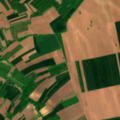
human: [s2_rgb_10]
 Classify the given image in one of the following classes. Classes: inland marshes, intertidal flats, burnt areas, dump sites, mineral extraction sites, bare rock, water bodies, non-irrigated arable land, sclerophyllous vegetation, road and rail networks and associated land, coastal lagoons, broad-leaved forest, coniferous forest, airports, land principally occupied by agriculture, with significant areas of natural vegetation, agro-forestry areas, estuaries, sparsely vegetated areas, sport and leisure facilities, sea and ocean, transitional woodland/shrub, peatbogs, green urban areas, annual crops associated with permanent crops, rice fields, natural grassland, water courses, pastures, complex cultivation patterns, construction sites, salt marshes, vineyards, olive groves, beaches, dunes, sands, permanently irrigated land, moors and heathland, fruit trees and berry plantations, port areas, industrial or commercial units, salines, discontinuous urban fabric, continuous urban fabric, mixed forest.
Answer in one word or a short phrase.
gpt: non-irrigated arable land, complex cultivation patterns, land principally occupied by agriculture, with significant areas of natural vegetation, broad-leaved forest